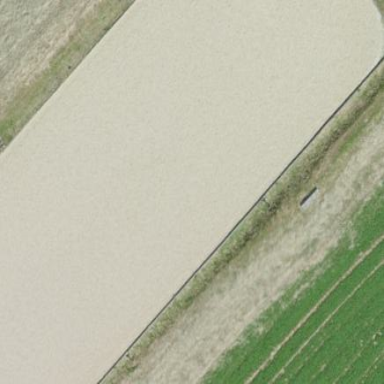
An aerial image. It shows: Dirt equestrian pitch for leisure land.